Question: I have a liquid layout. When the layout is wide enough some divs (.one and .two) can all line up horizontally on one line.
When the layout is squeezed eventually the right floated divs (.two) end up on multiple lines. Is there a way (without width based media queries) to make the left floated divs clear onto their own line when they cant all fit in a line. I assume I would need to be clear .cont2.
Below is my code an images of what im trying to achieve.
<URL>
'''
<div class="cont">
<div class="one">
</div>
<div class="cont2">
<div class="two"></div>
<div class="two"></div>
<div class="two"></div>
</div>
</div>
.cont {
background: blue;
width: 40%;
margin: auto;
overflow: auto;
}
.one {
background: red;
height: 100px;
width: 300px;
float: left;
}
.two {
float: right;
border: 1px solid black;
height: 100px;
width: 100px;
background: white
}
'''

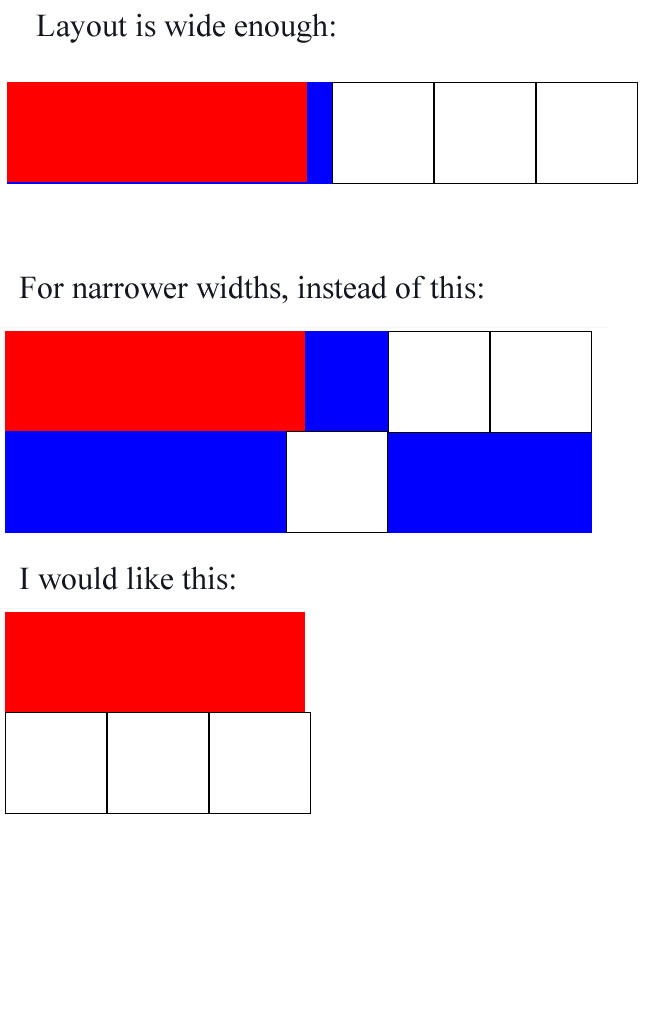
Answer: You could try:
'''
.cont2 {
float: left;
overflow: auto;
}
'''
See example at: <URL>